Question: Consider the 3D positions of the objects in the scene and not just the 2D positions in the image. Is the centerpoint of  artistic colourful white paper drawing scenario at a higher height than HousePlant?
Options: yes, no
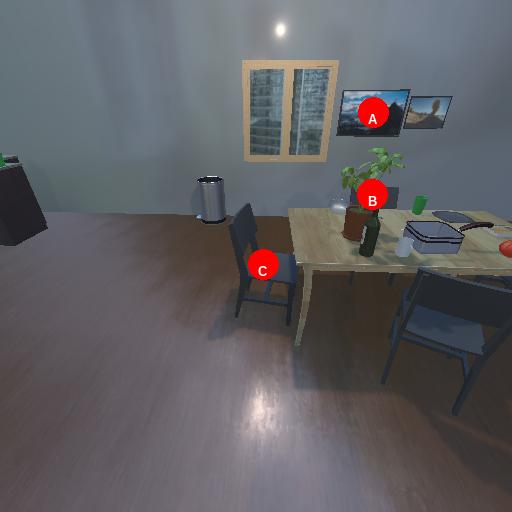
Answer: yes